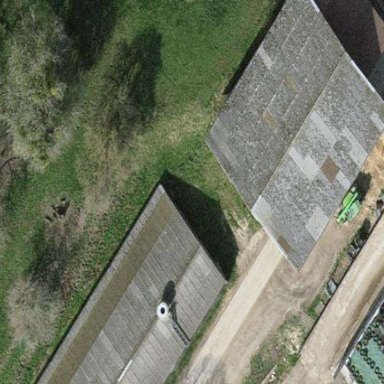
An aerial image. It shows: Farm building.